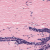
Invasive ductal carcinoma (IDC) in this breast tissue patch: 0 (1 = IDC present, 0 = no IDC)